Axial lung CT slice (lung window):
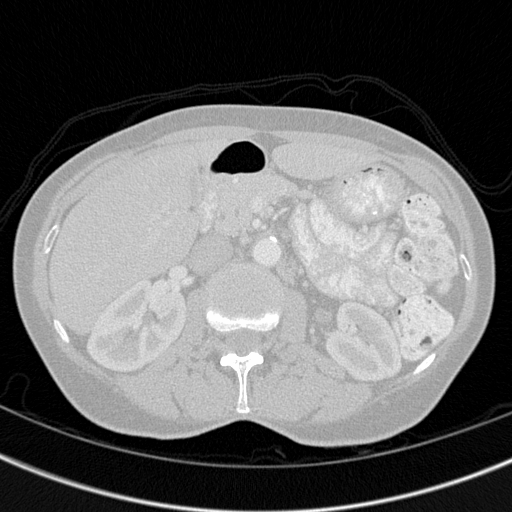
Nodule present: no